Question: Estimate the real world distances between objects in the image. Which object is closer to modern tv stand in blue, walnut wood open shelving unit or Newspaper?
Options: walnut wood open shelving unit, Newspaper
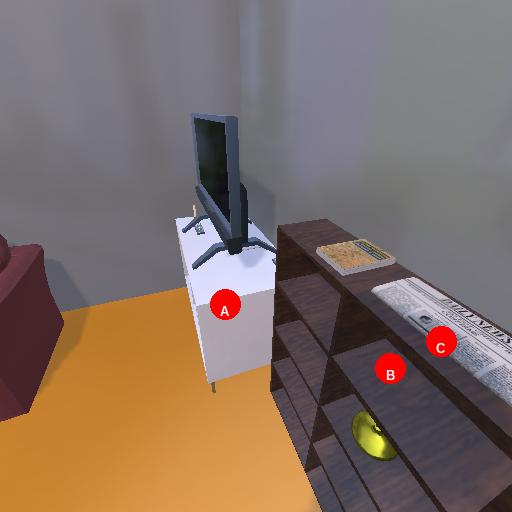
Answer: walnut wood open shelving unit